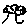
Label: tree